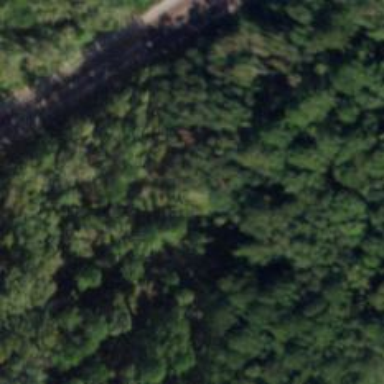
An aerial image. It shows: Abandoned railway.